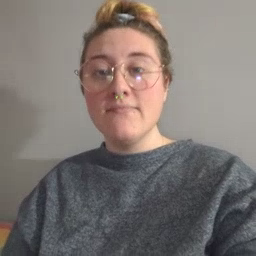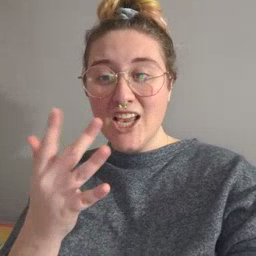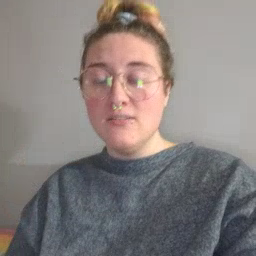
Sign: finger